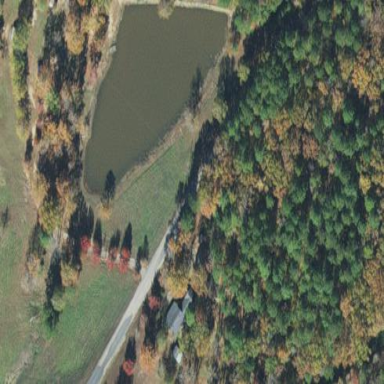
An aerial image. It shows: Pond with natural water.